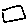
Label: square